Question: I'm trying to get a PhoneGap application for Android running (using Eclipse with PhoneGap for Andoroid plugin) featuring a Google Map. Essentially it seems to work. However, there some glitches when displaying the map. I have no phone at hand, only the emulator. The map looks, for example, like the picture below:

The controls and this 'Terms of Use' are all there, but there are parts missing from the map. When I move the map it slides also empty/grey areas. But after refreshing/reloading, parts of the map vanish again. And it's not always the same area, sometimes smaller, sometimes a bit larger. But never the full area is filled with the map.
Is this an error/glitch of the emulator. When searching for problems I only stumble upon the issue that the map is not displayed at all (e.g., layout is 0px/0px or the API key is missing). I also have a native Android application, and there die Activity with a Google Map is displayed quite fine.
Thanks for any hints!
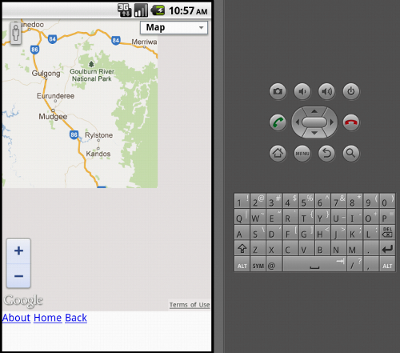
Answer: Ok, after some more searching the Web, I've found the problem. It seems to be a common issue when you try to load a map in a hidden DIV element. The trick is to simply refresh the map after this DIV becomes visible. One way I found and that worked for me is to mnually trigger the resize event: 'google.maps.event.trigger(map, "resize");'